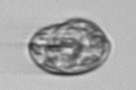
Label: Karenia